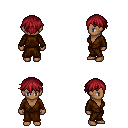
a pixel art fantasy rpg character, female body template, human, dark skin, brown robe, gold greaves, brunette short bangs hairstyle, four views (front, back, left, right), 2x2 character sprite sheet, small pixel art, hard edges, no anti-aliasing